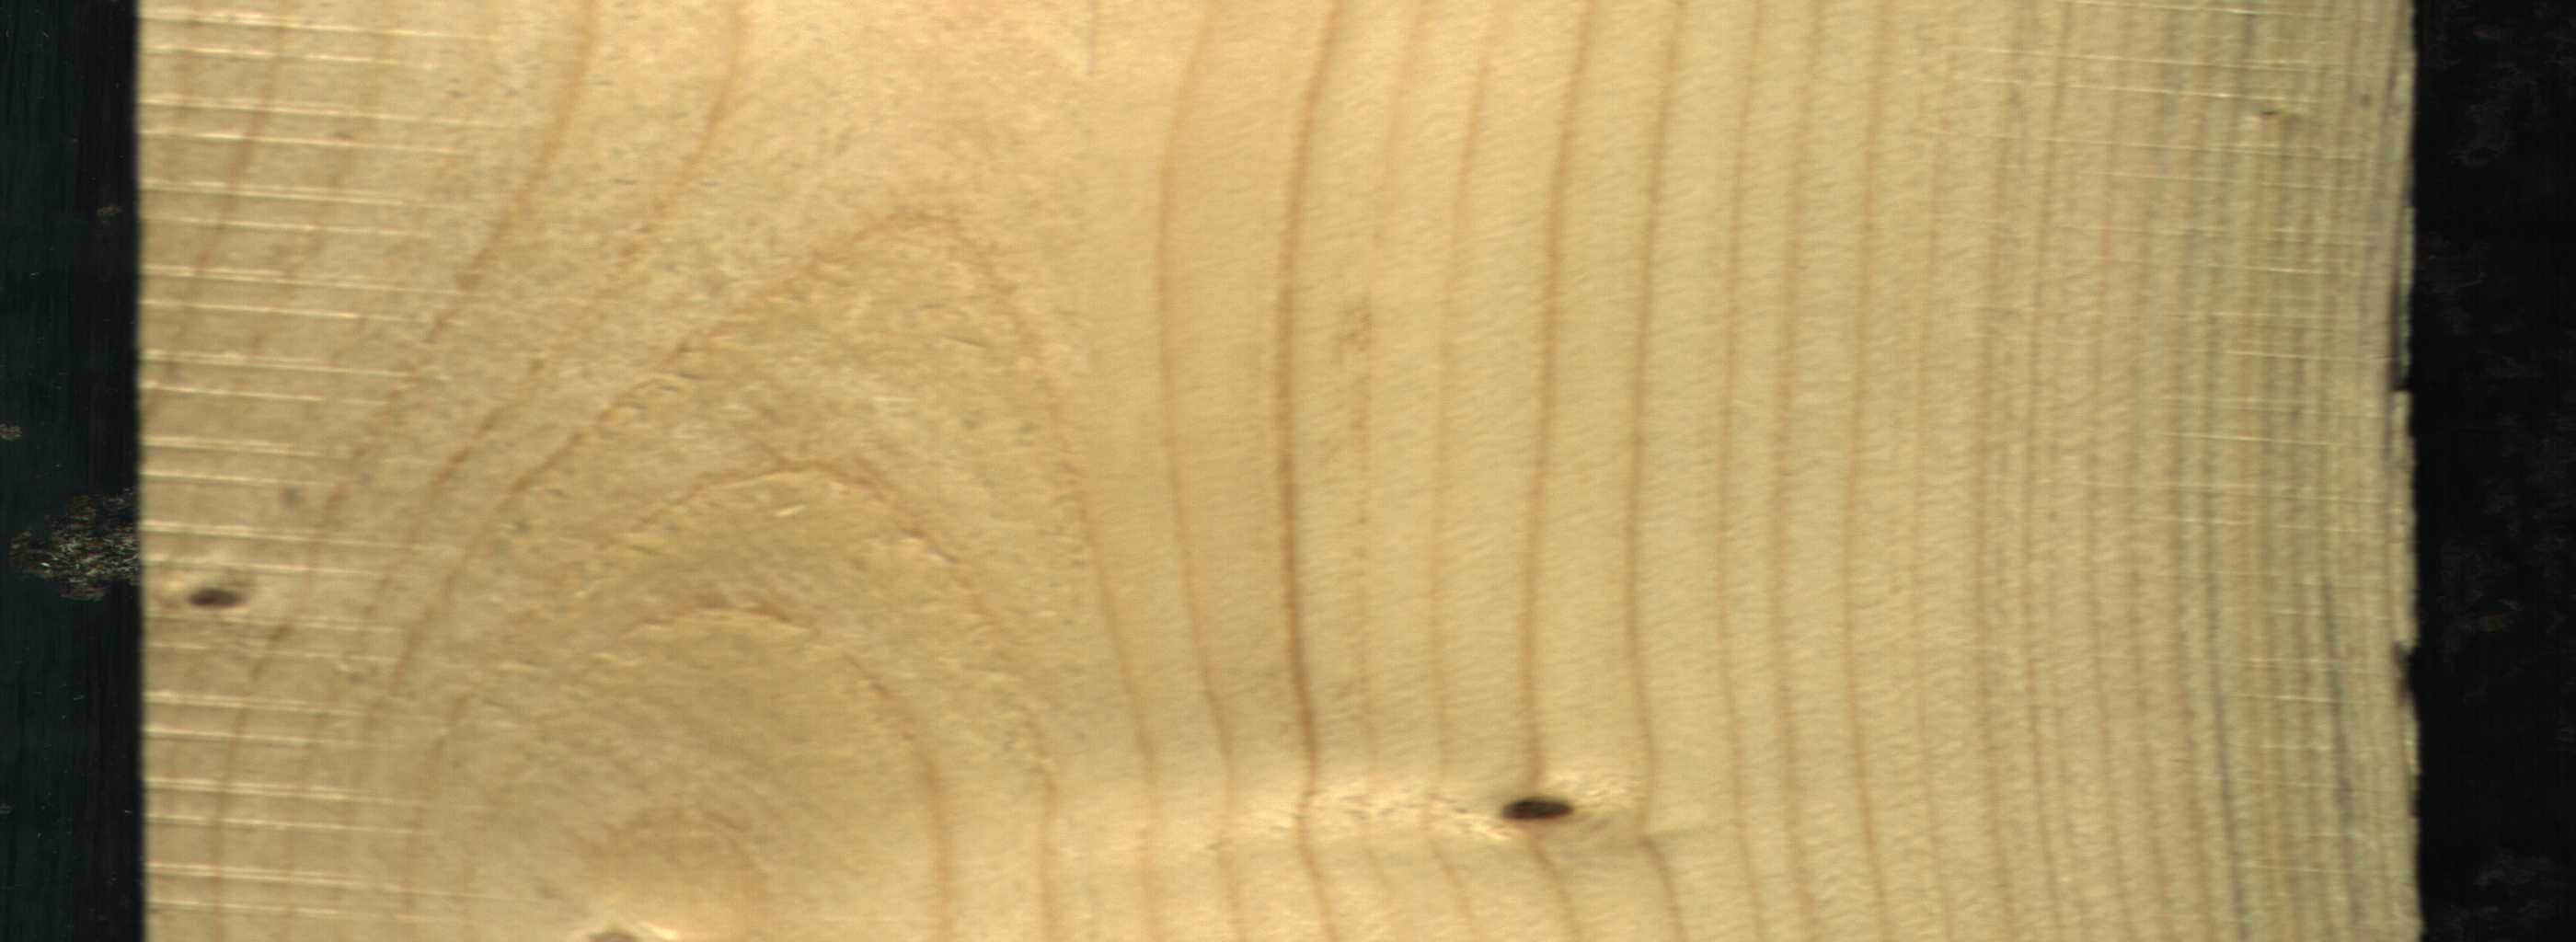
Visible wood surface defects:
Dead_Knot
Live_Knot